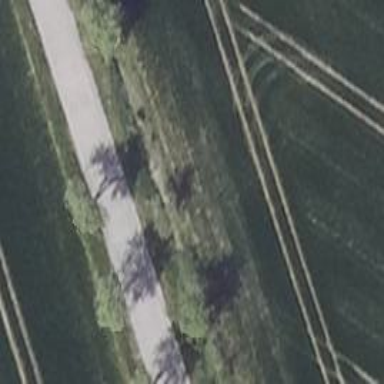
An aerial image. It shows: Row of deciduous broadleaved trees.